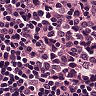
Metastatic tissue present: no